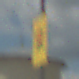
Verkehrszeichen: KennzeichnungspflichtigeFahrzeugeGefaehrlicheGueterOhnePfeilsymbol
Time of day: Midday
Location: Outdoor (Suburban)
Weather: PartlyCloudy
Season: NotSpecified
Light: Natural